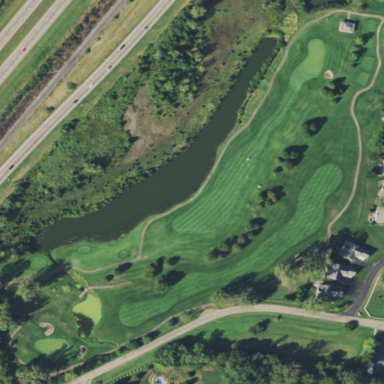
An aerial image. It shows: Designated golf cart path.